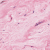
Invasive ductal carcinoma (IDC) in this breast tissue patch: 0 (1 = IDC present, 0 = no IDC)